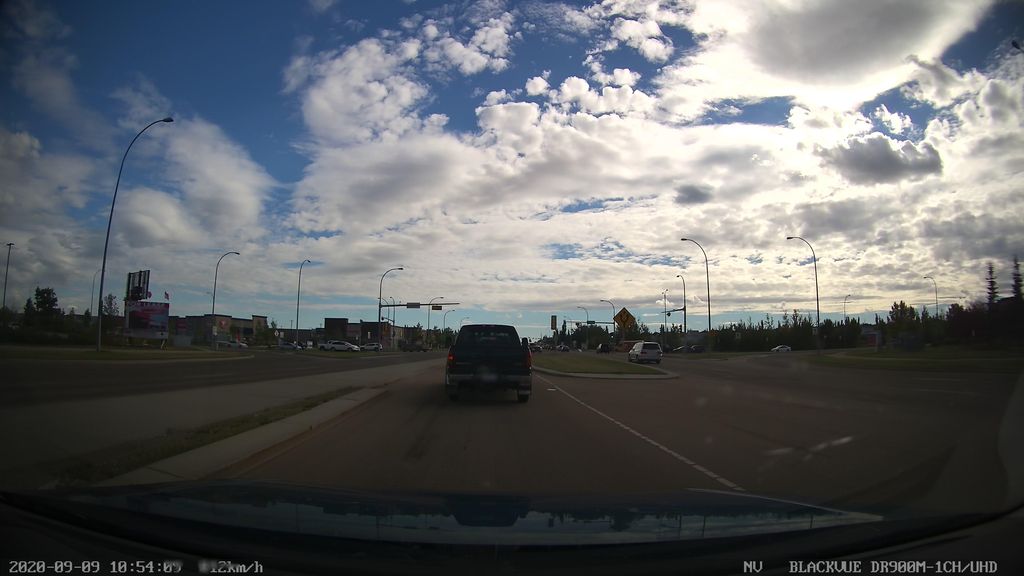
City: edmonton